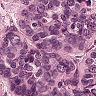
Metastatic tissue present: yes